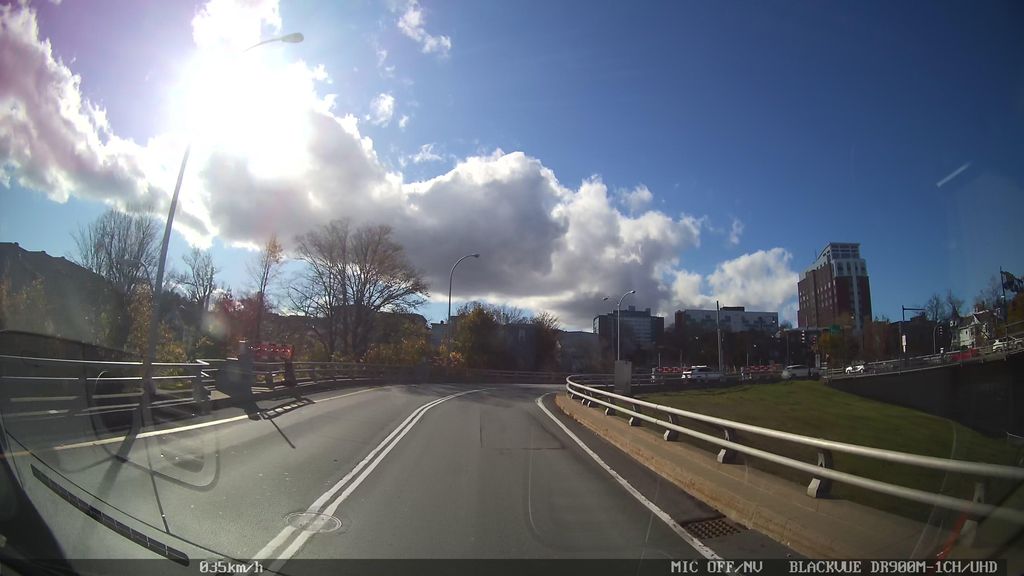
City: halifax